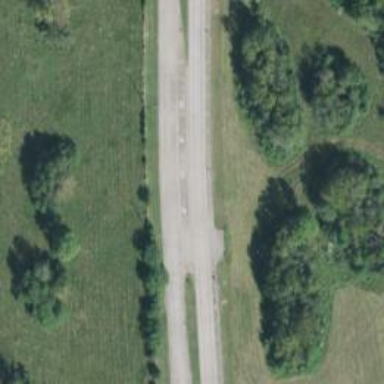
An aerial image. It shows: Tertiary link road.